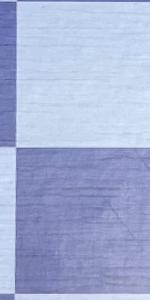
Label: Empty